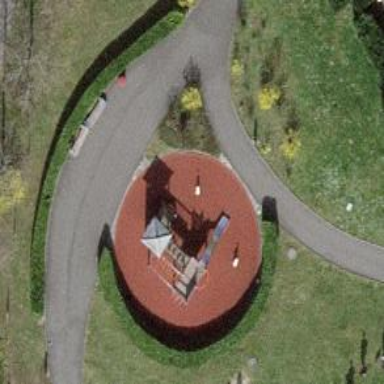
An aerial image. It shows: Playground area for leisure activities on the land.